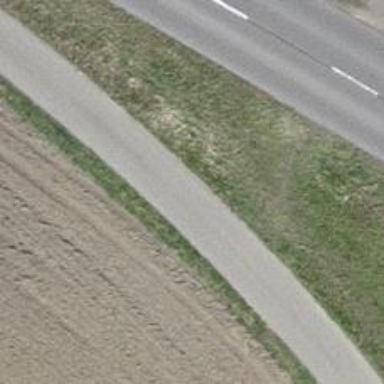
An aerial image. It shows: Asphalt track with grade1 tracktype.